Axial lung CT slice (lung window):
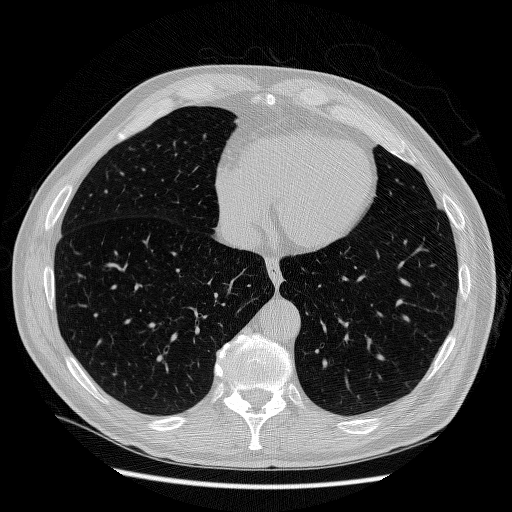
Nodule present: no